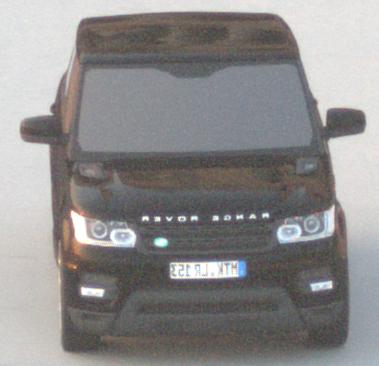
Make: Land Rover
Model: Range Rover Sport 5.0 V8 SC
Detailed model: Range Rover Sport (II)
Model produced from: 2013/09
Model produced until: 2015/07
Doors: 5
Color: black
Road condition: dry road
Daytime: sunrise or sunset
Contrast: medium contrast